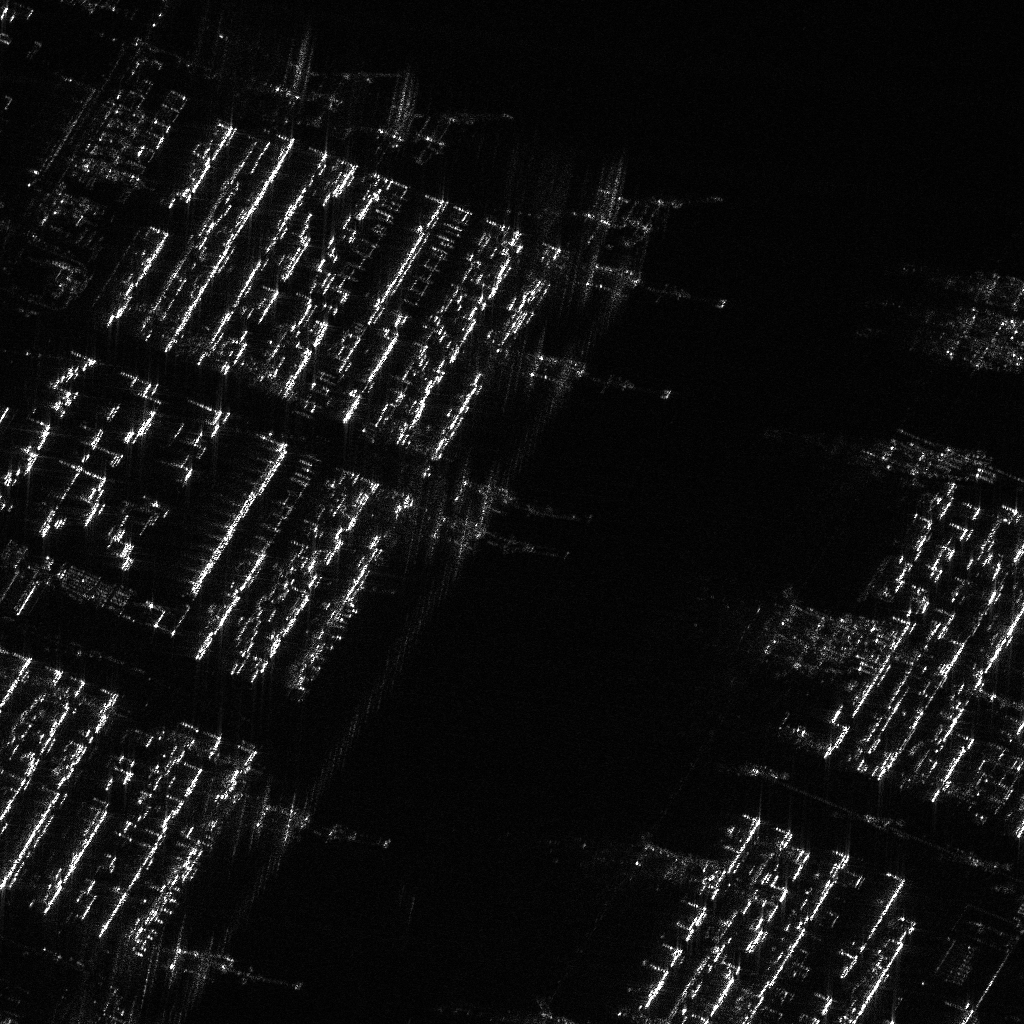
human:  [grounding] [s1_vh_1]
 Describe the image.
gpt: In the satellite image, there is  <ref>2 large container </ref> <box>[[89, 32, 100, 36, 19], [92, 29, 105, 32, 19]]</box> located at right.